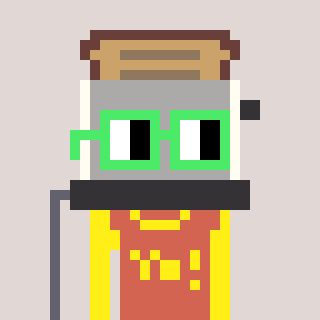
a pixel art character with square light green glasses, a toaster-shaped head and a peachy-colored body on a warm background